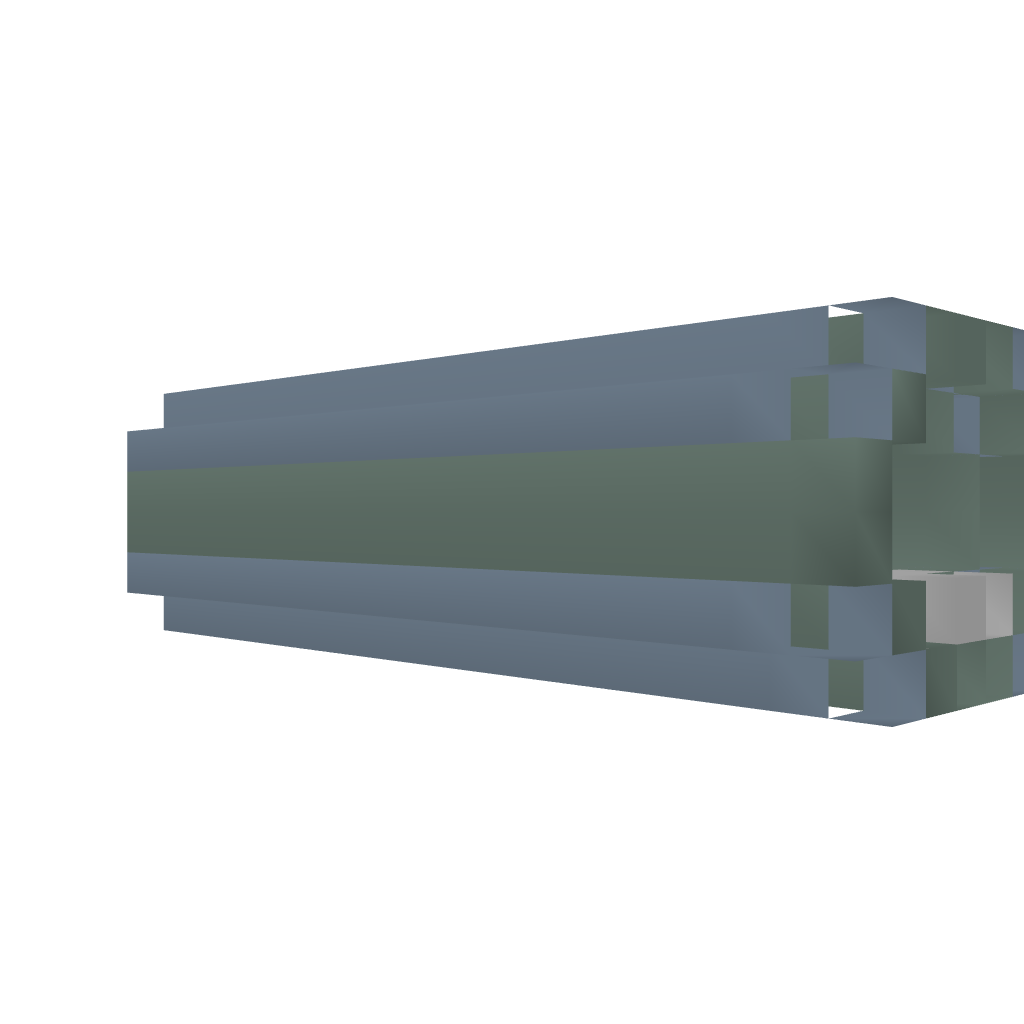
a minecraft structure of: Sewer Template Stright